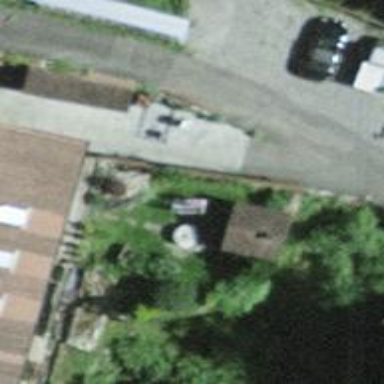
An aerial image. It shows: Watermill.